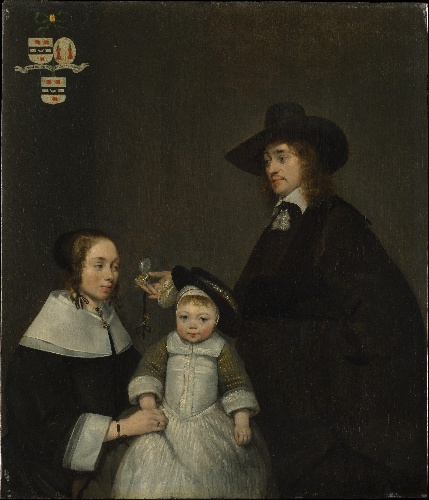
Title: The Van Moerkerken Family
Artist: Gerard ter Borch the Younger
Artist bio: Dutch, Zwolle 1617–1681 Deventer
Date: ca. 1653–54
Object type: Painting
Classification: Paintings
Medium: Oil on wood
Dimensions: 16 1/4 x 14 in. (41.3 x 35.6 cm)
Department: European Paintings
Credit line: The Jack and Belle Linsky Collection, 1982
Accession year: 1982
Repository: Metropolitan Museum of Art, New York, NY
Tags: Men|Women|Family|Watches|Boys|Portraits